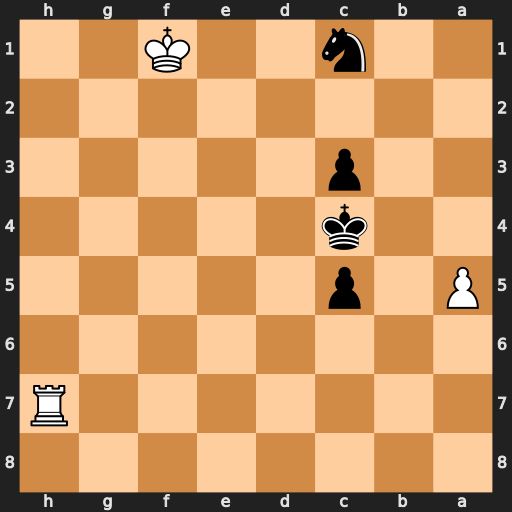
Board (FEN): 8/7R/8/P1p5/2k5/2p5/8/2n2K2
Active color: b
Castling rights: -
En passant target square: -
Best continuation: c2 Rh2 Ne2 Rxe2 c1=Q+